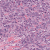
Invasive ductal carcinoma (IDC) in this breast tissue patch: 1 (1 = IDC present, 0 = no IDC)